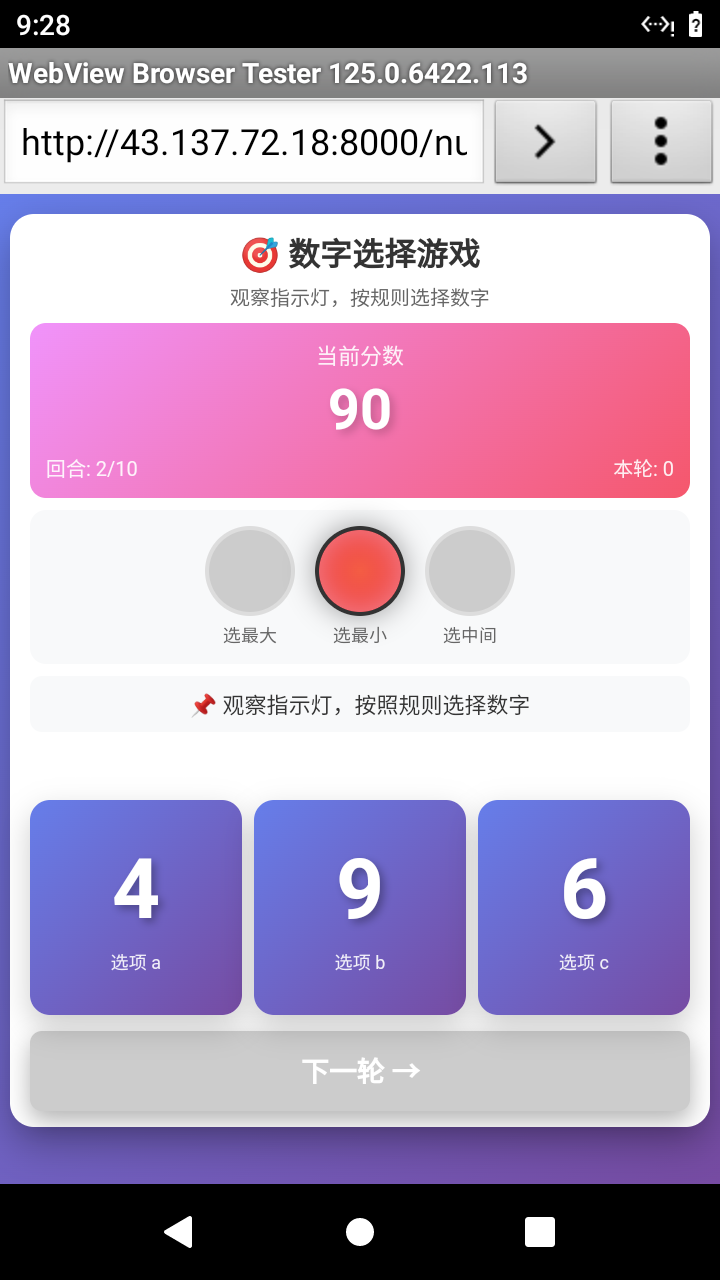

Select the correct number based on the traffic light color.
Answer: 0